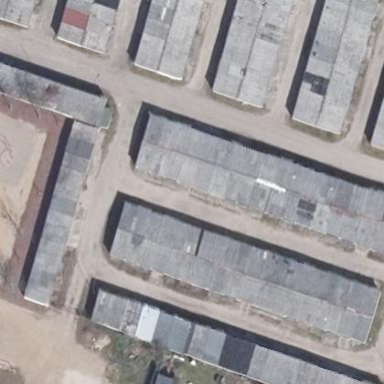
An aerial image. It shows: Group of garages.